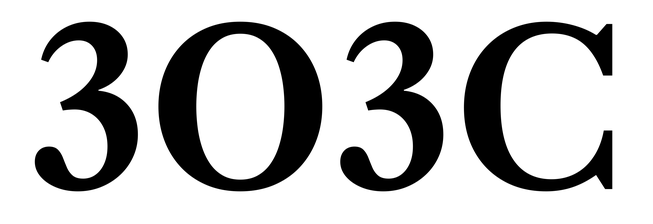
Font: LibreCaslonText_SemiBold